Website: home-depot
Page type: billing-address
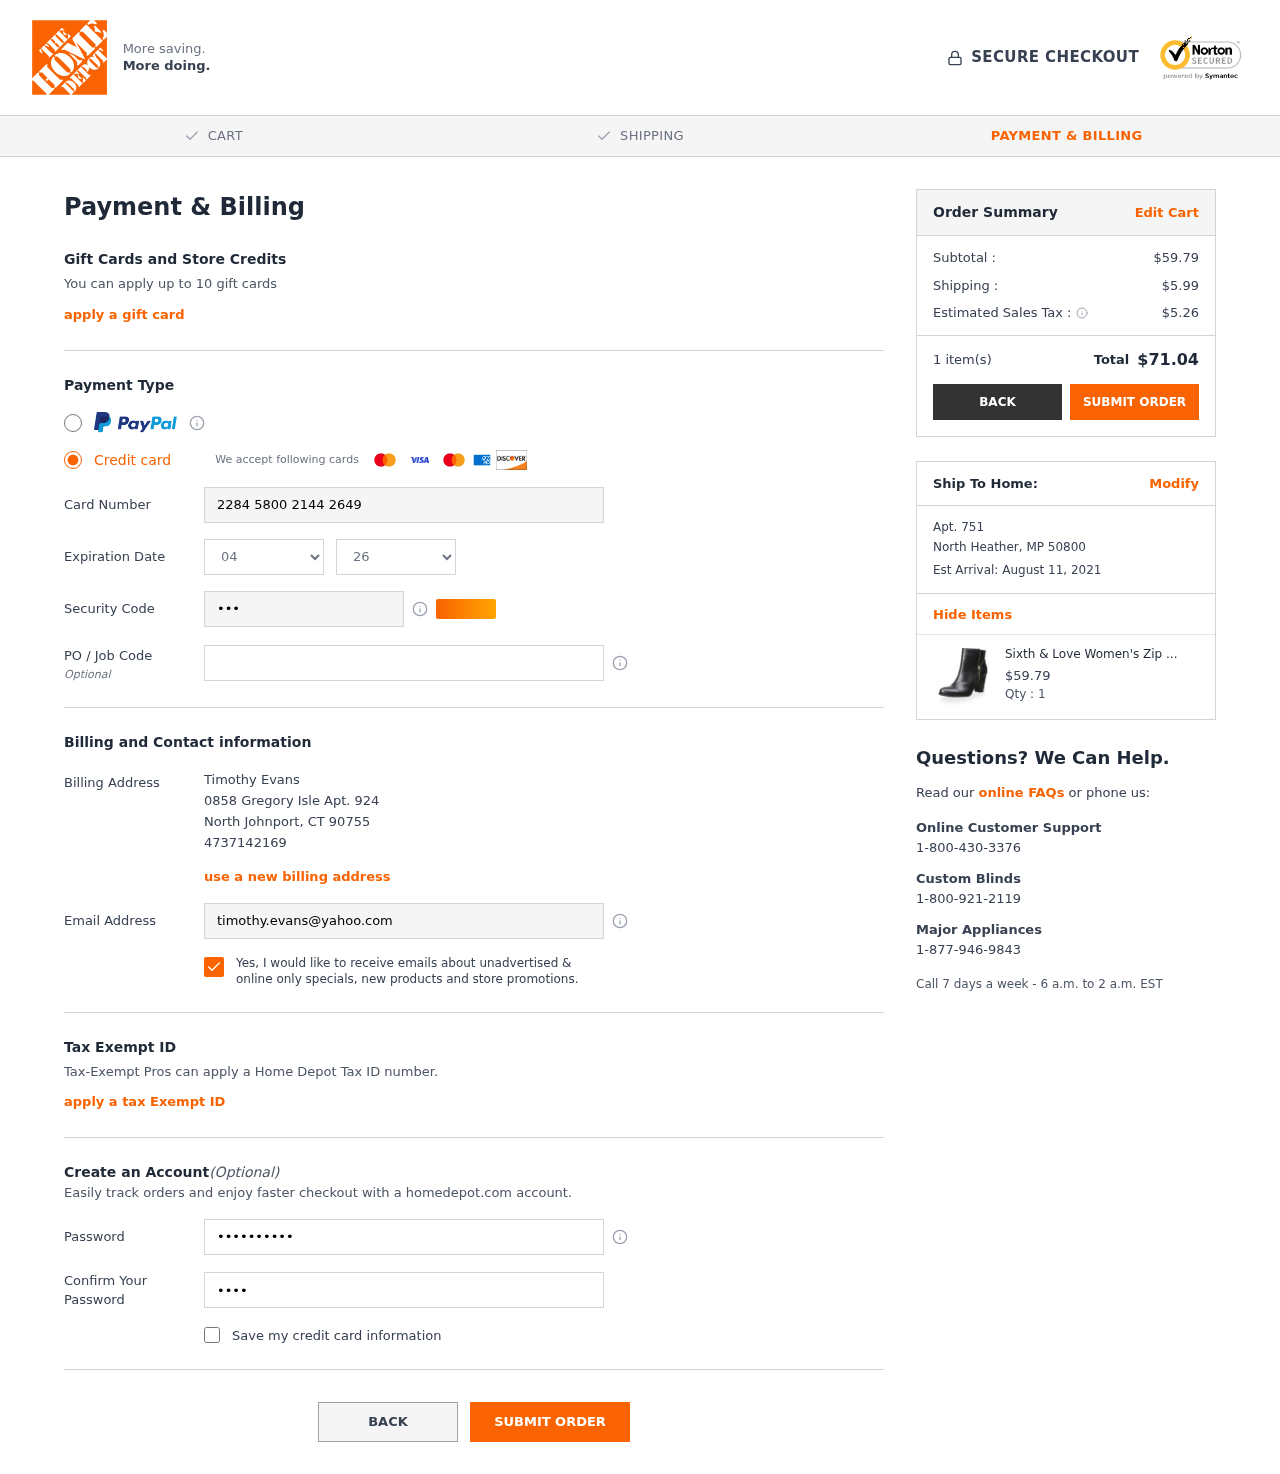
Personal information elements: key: PII_CARD_CVV
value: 169
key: PII_CARD_EXPIRY_MONTH
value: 04
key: PII_CARD_EXPIRY_YEAR
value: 26
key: PII_CARD_NUMBER
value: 2284 5800 2144 2649
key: PII_CITY
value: North Johnport
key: PII_CITY2
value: North Heather
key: PII_EMAIL
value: timothy.evans@yahoo.com
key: PII_FULLNAME
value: Timothy Evans
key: PII_PHONE
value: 4737142169
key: PII_POSTCODE
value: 90755
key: PII_POSTCODE2
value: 50800
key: PII_STATE_ABBR
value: CT
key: PII_STATE_ABBR2
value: MP
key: PII_STREET
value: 0858 Gregory Isle Apt. 924
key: PII_STREET2
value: Apt. 751
Product elements: key: PRODUCT1_NAME
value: Sixth & Love Women's Zip Bootie, Black, 7.5 M US
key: PRODUCT1_PRICE
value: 59.79
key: PRODUCT1_QUANTITY
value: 1
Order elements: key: ORDER_SUBTOTAL
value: $59.79
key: ORDER_SHIPPING_COST
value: $5.99
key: ORDER_TAX
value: $5.26
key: ORDER_NUM_ITEMS
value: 1 item(s)
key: ORDER_TOTAL
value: $71.04
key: ORDER_DELIVERY_DATE
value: Est Arrival: August 11, 2021